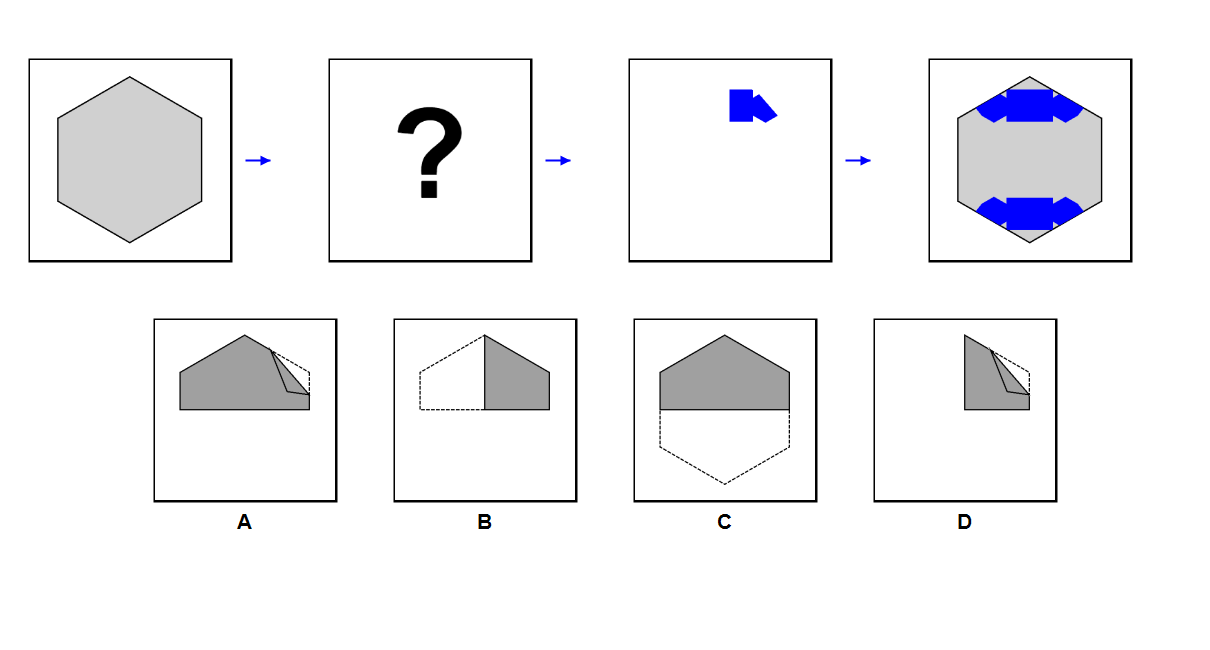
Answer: A